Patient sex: F
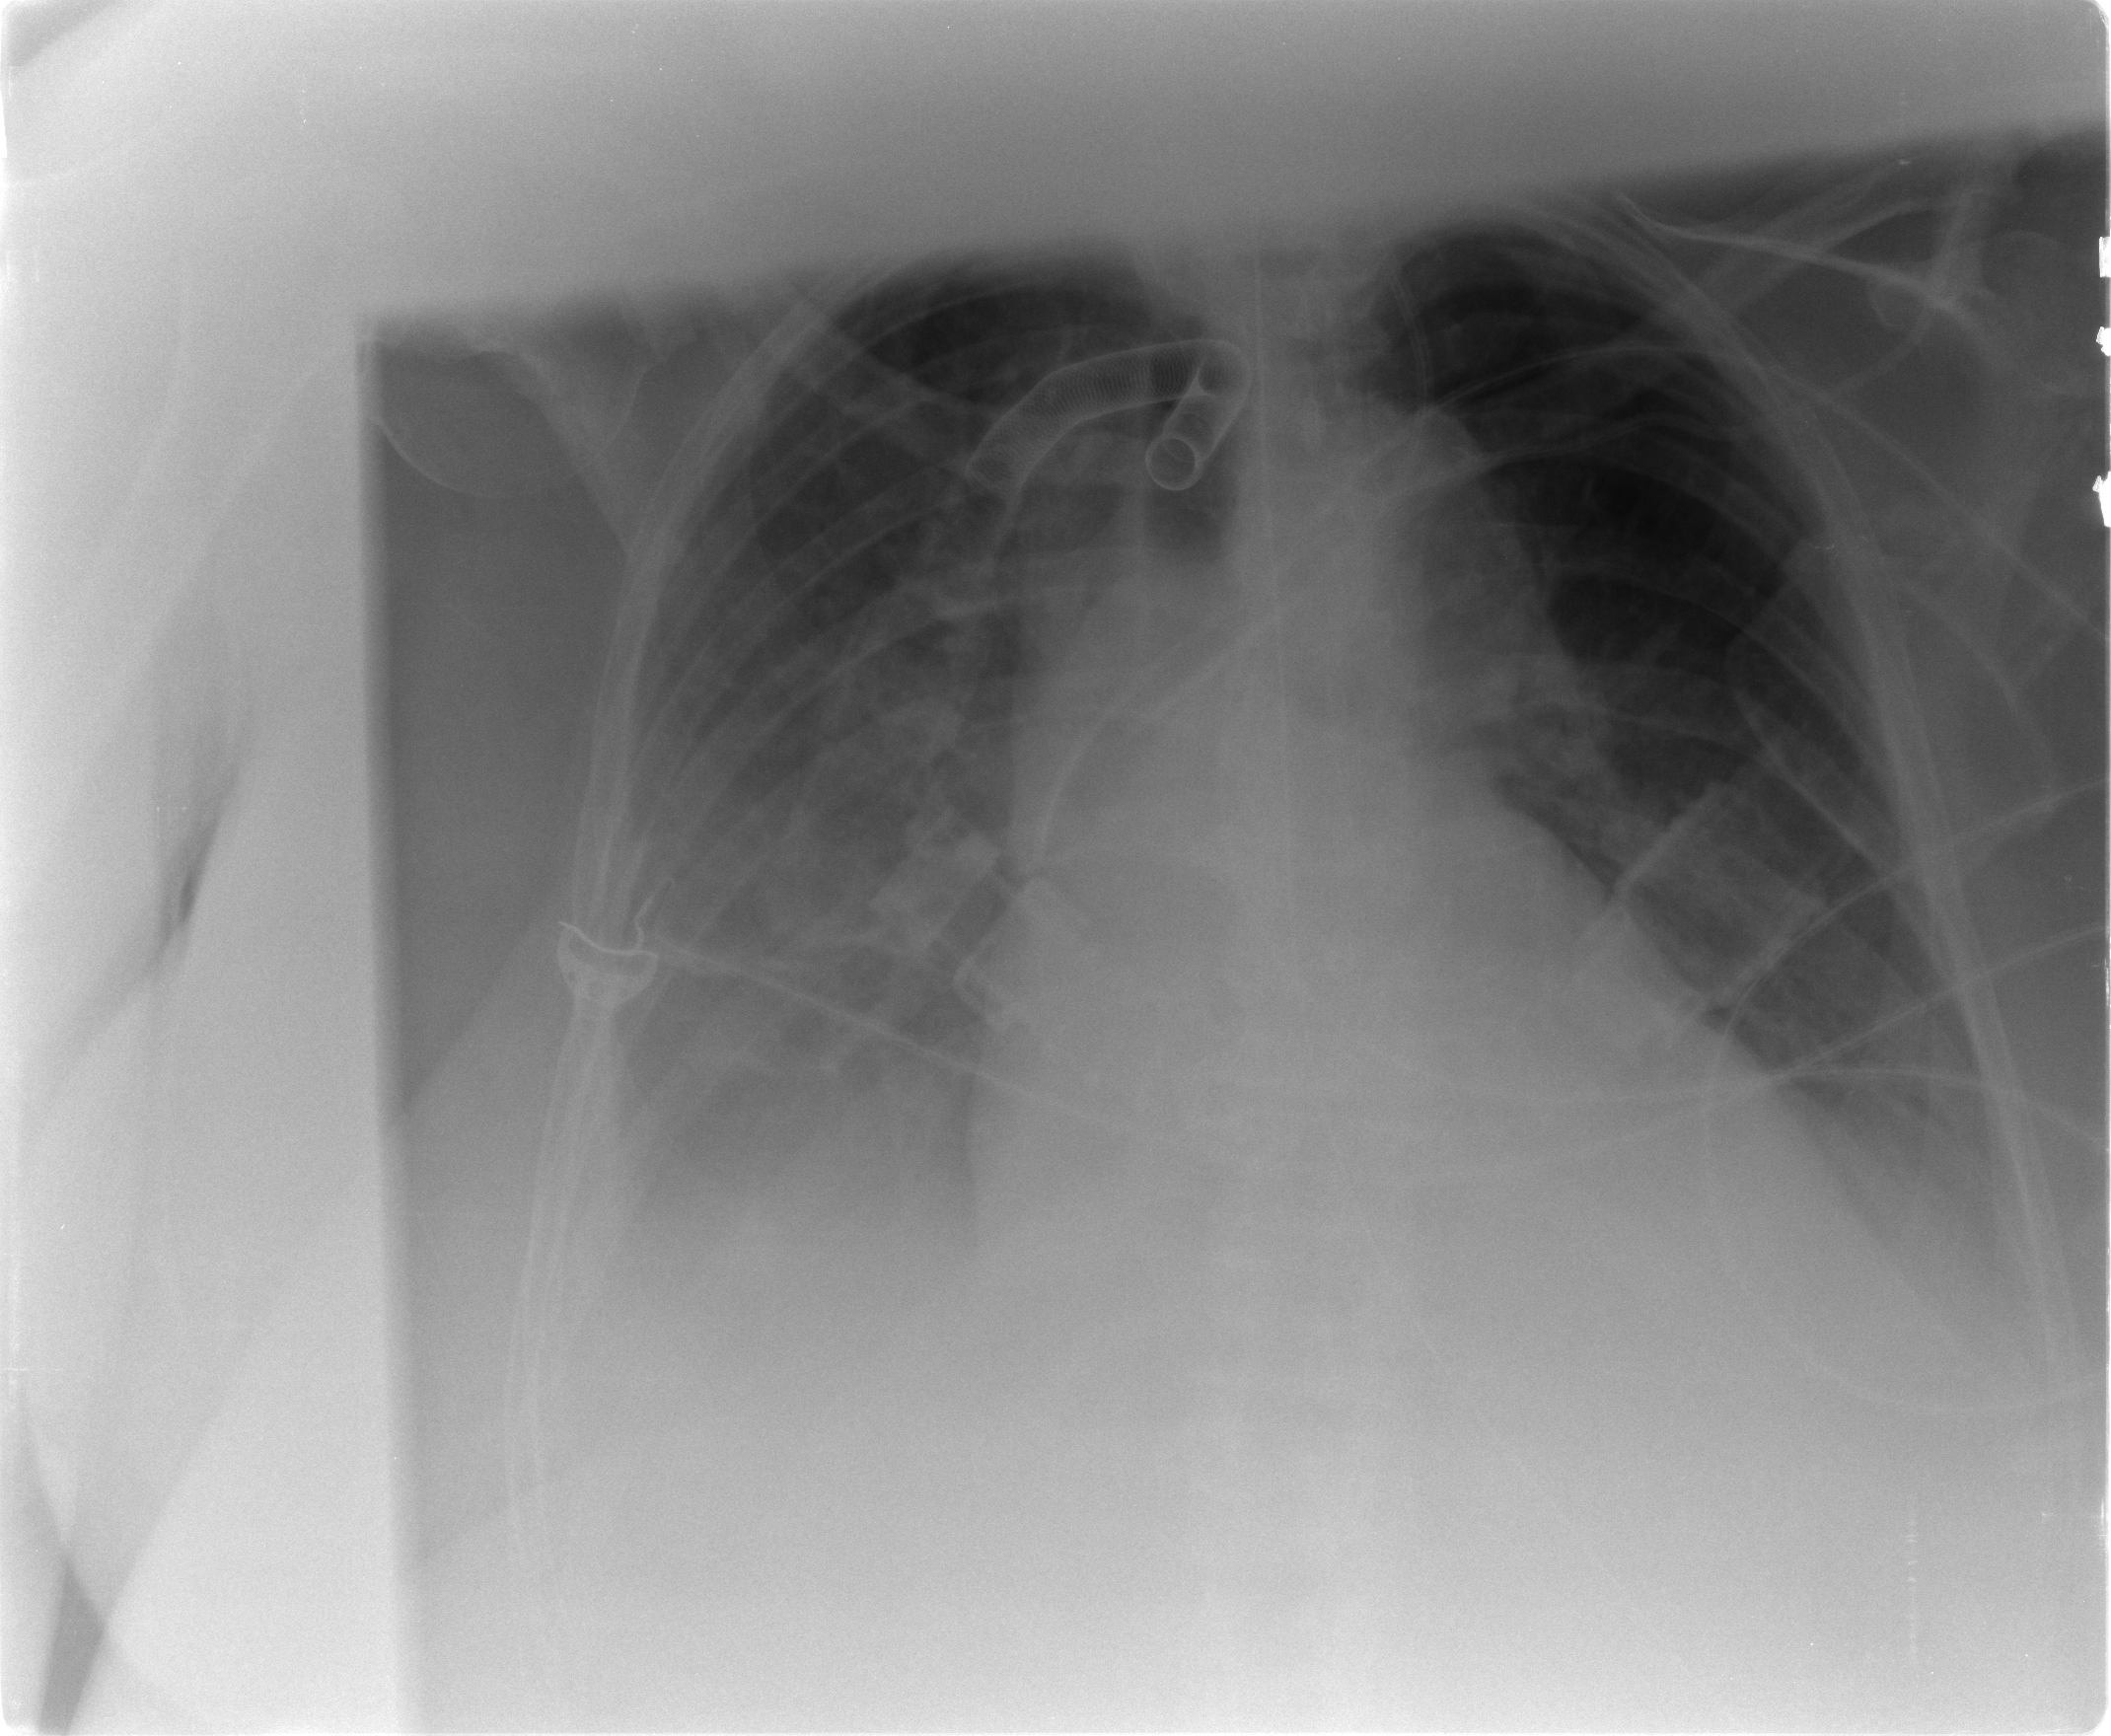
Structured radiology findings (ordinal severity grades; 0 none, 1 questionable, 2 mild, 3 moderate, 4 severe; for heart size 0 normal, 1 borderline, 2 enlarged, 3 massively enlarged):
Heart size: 2
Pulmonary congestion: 2
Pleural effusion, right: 3
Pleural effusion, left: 2
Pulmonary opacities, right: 1
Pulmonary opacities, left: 1
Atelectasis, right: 2
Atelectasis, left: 2